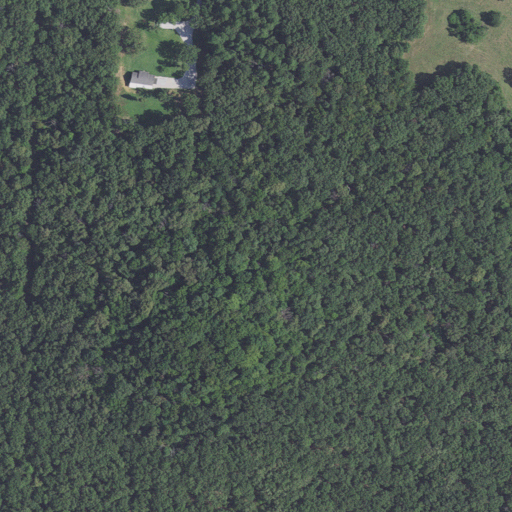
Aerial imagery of mountain in Arkansas named Tater Hill containing deciduous forest, mixed forest, pasture, evergreen forest, open development, and low intensity development